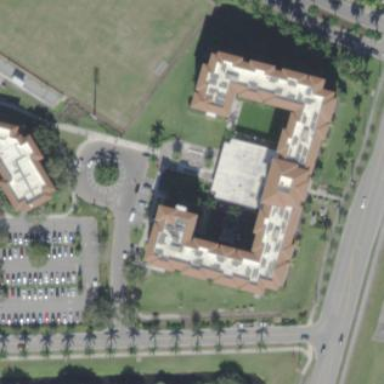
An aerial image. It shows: View of university building.